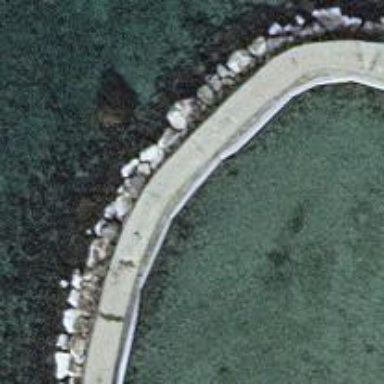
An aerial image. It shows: Breakwater structure.